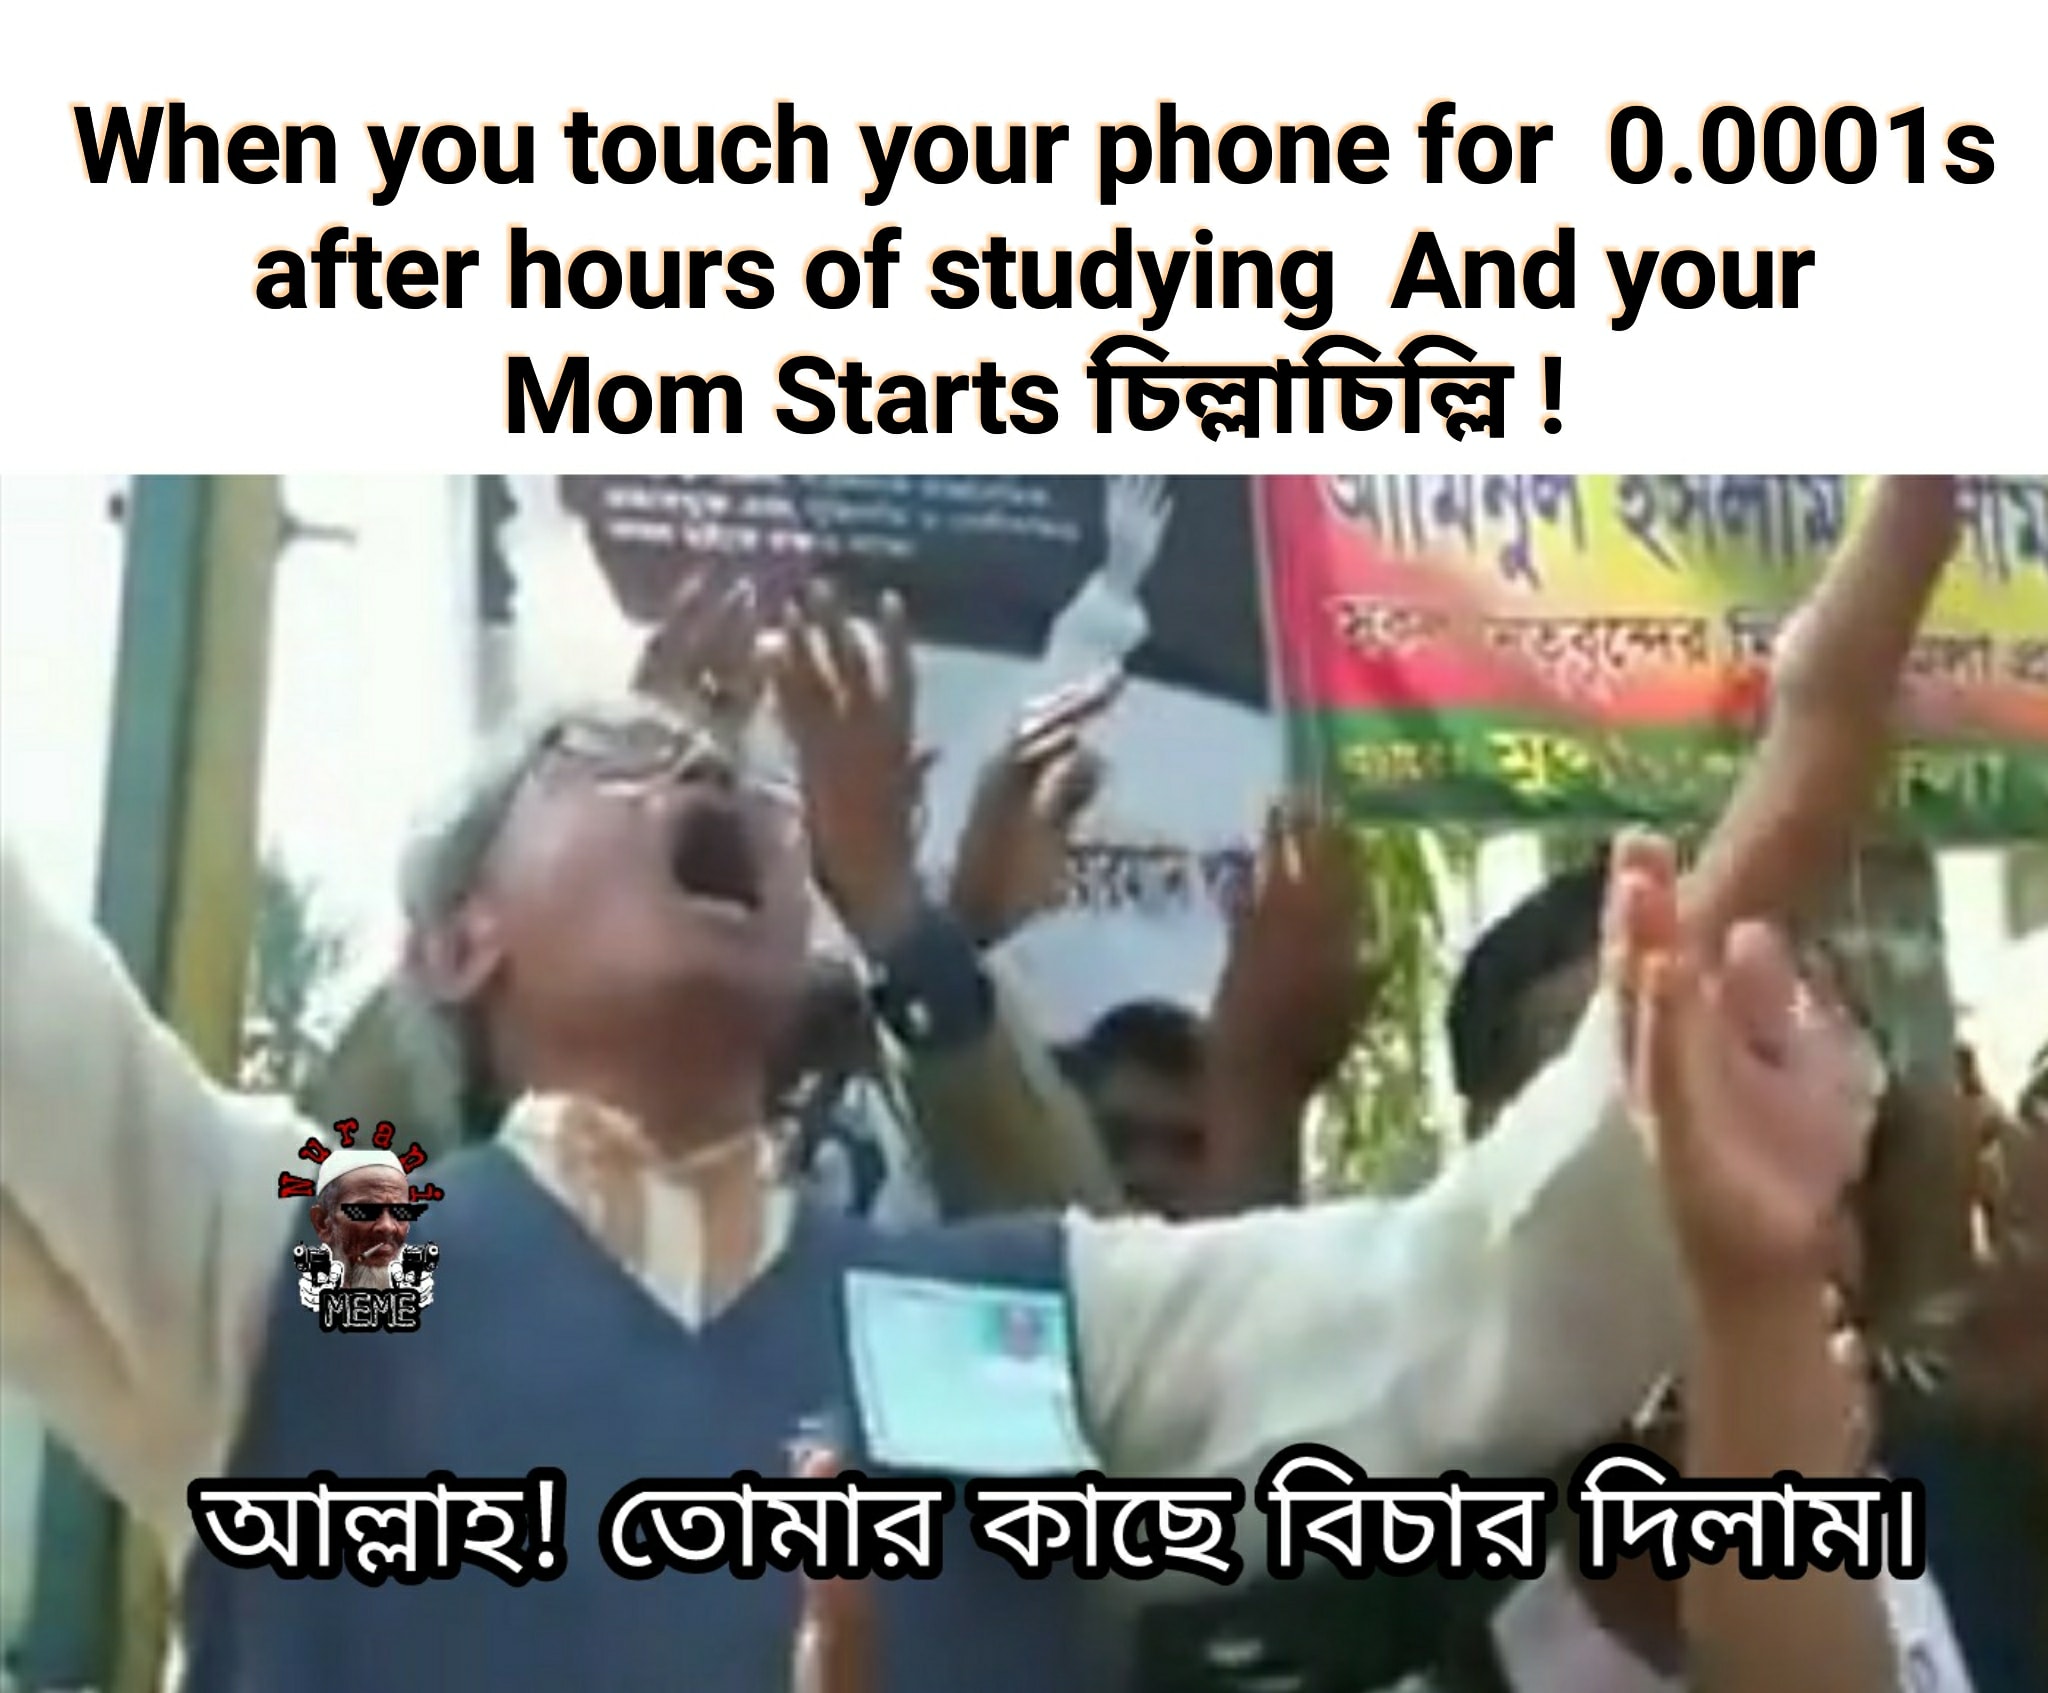
Caption: When you touch your phone for 0.0001s after hours of studying And your Mom Starts চিল্লাচিল্লি    আল্লাহ ! তোমার কাছে বিচার দিলাম ।
Label: non-hate